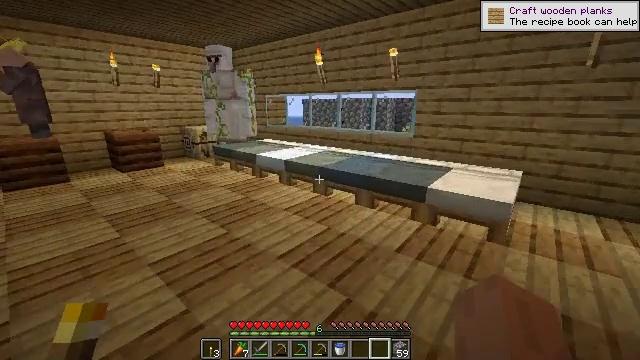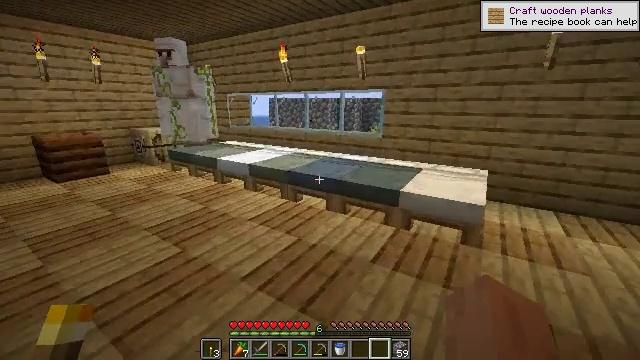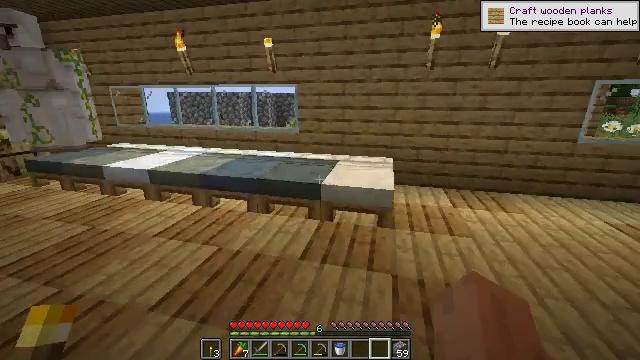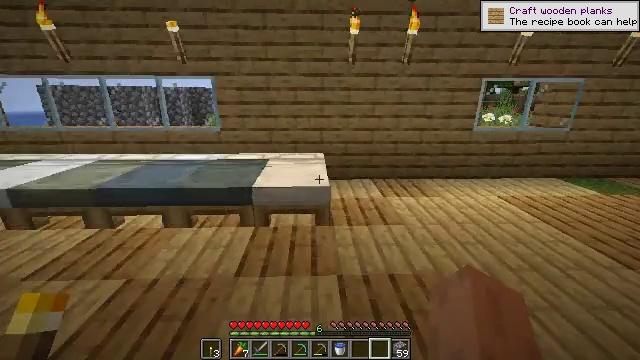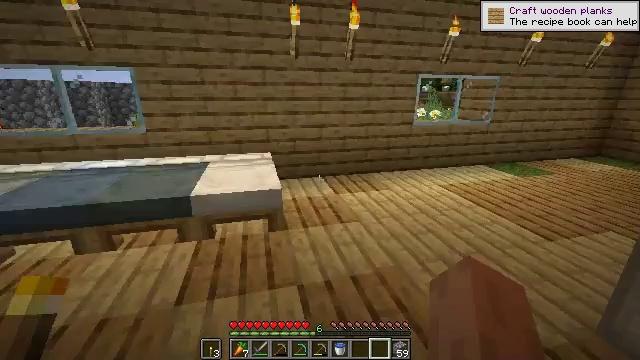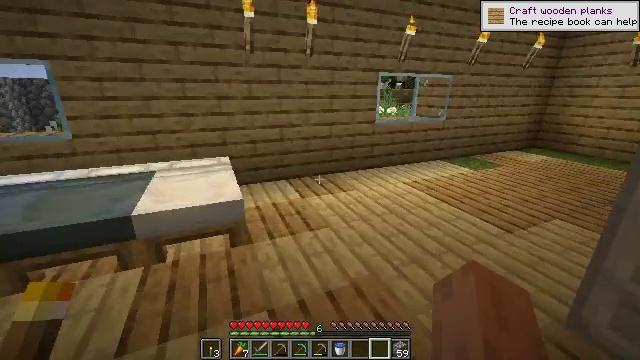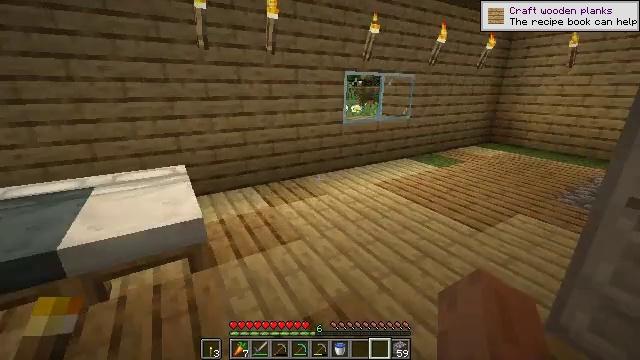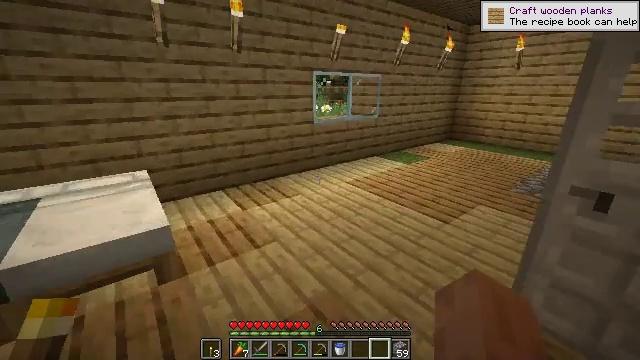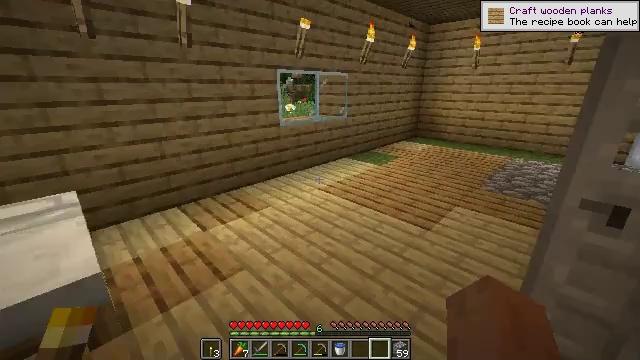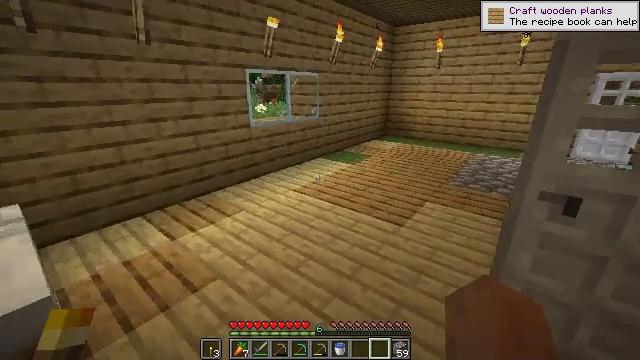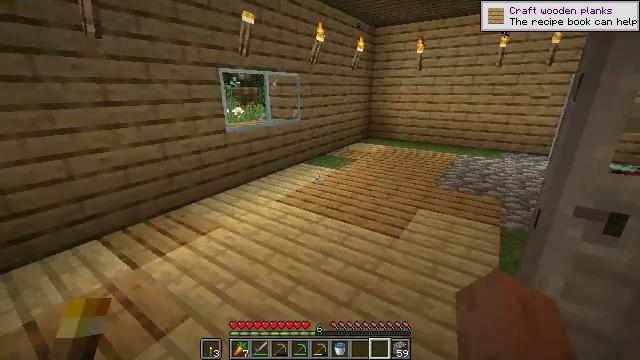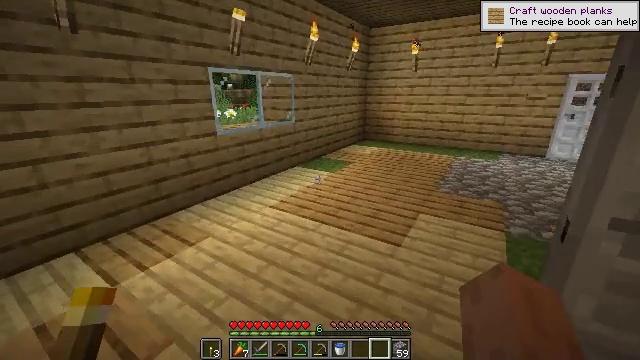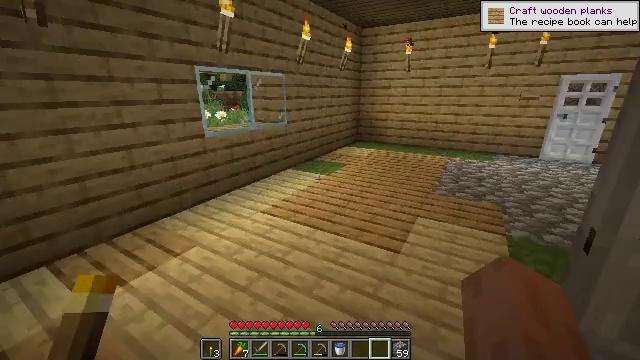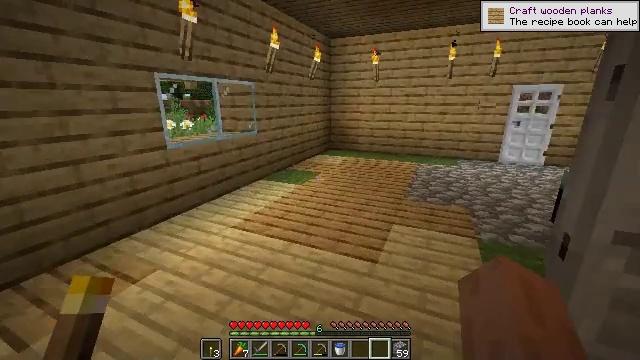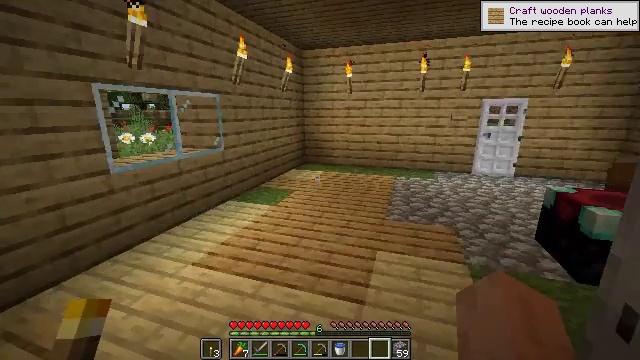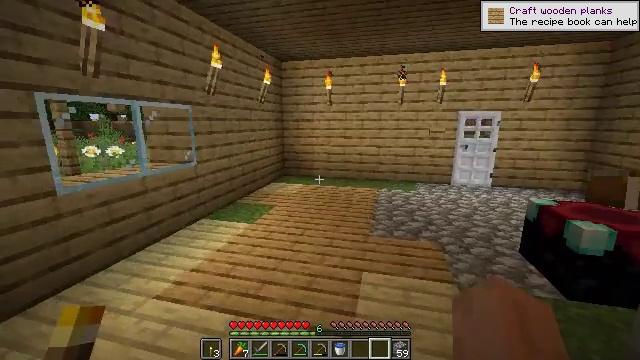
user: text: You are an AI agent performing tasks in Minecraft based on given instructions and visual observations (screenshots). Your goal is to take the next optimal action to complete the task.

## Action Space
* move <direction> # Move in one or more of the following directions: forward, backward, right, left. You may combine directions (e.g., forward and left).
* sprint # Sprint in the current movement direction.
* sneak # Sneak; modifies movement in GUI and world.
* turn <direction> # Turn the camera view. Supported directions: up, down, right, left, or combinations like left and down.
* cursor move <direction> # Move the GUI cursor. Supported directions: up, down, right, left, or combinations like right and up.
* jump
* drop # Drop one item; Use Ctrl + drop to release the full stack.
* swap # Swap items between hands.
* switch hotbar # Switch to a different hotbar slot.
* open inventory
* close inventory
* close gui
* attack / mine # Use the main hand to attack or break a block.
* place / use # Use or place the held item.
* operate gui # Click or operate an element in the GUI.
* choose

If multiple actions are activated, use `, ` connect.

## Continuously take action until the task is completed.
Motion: motion action
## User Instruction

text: Use diamonds and a stick to craft a diamond sword.
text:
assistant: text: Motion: move forward, turn right
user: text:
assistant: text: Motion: move forward, turn right and down
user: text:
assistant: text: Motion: move forward, turn right
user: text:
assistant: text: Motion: move forward, turn right
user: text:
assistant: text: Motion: move forward, turn right
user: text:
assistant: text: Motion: move forward, turn right
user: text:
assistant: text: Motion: move forward, turn right
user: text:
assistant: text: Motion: move forward, turn right
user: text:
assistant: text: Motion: move forward, turn right
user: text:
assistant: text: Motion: move forward, turn right
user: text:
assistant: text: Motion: move forward, turn right
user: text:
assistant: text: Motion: move forward, turn right
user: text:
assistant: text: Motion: move forward, turn right and up
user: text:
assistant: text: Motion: move forward, turn right and up
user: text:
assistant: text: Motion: move forward, turn right and up
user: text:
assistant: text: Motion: move forward, turn right and up
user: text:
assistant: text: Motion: move forward, turn right and up
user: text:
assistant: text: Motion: move forward, turn right
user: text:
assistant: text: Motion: move forward, turn right
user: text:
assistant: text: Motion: move forward, turn right
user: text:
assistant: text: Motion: move forward, turn right
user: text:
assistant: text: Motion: move forward, turn right
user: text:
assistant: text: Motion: move forward
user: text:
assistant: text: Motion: move forward
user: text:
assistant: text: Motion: move forward
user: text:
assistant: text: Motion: move forward
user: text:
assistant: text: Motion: move forward
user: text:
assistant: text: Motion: move forward
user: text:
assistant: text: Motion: move forward
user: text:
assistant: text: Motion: move forward